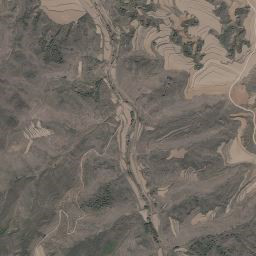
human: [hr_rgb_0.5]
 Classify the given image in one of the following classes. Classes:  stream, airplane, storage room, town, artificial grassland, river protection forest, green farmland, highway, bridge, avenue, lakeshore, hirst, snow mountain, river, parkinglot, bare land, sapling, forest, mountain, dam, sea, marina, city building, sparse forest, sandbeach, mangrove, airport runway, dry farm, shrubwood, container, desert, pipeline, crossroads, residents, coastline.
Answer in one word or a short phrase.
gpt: mountain